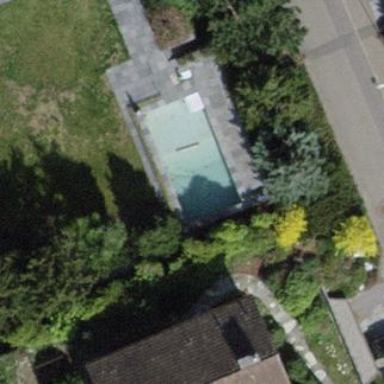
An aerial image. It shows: Swimming pool located in leisure land.